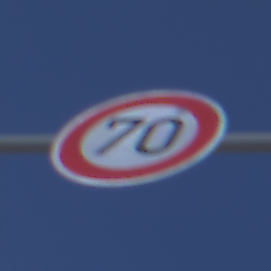
Verkehrszeichen: Geschwindigkeit70
Umgebung: Outdoor, Nature
Tageszeit: MorningAfternoon
Wetter: PartlyCloudy
Licht: Natural
Jahreszeit: NotSpecified
Kontrast: HighContrast